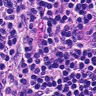
Metastatic tissue present: no